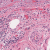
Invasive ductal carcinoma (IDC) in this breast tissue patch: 1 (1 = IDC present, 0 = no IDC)